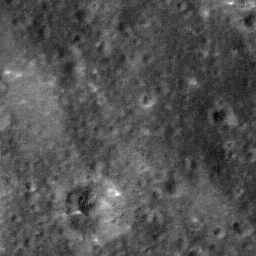
Host type: background_regolith
Lunar coordinates: latitude nan, longitude nan